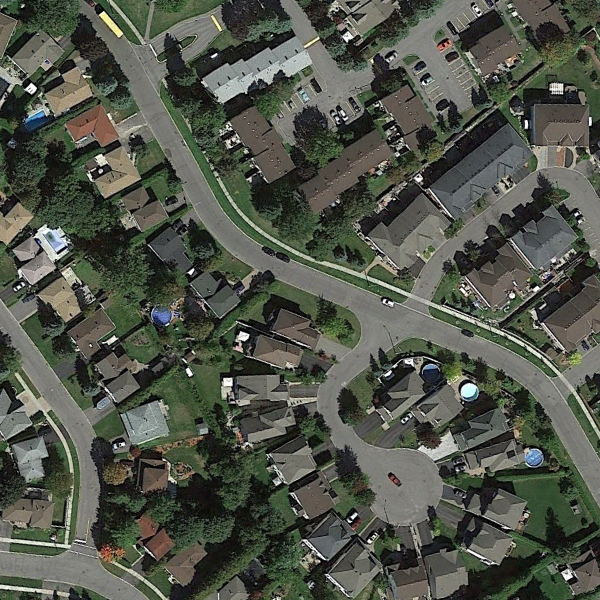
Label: DenseResidential